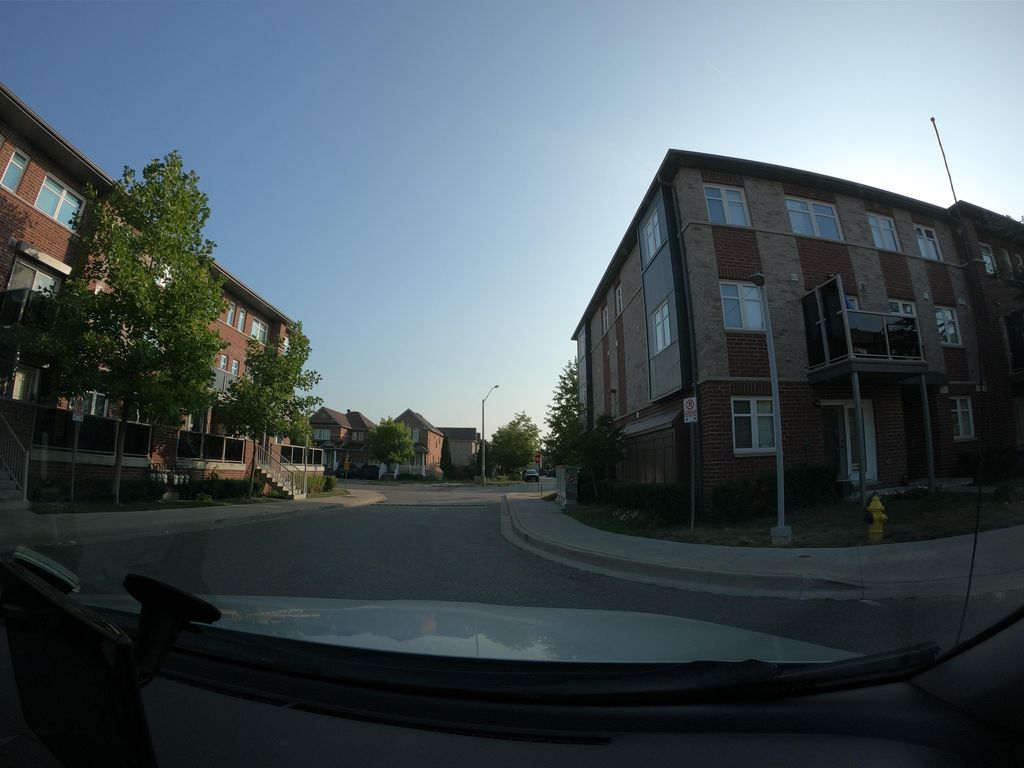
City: toronto